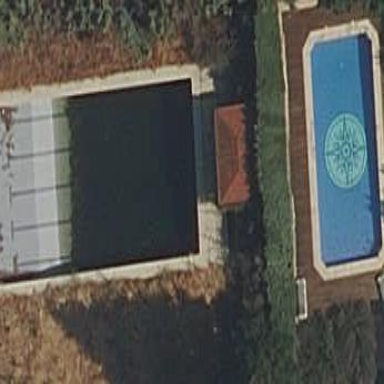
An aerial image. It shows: Swimming pool located in leisure land.